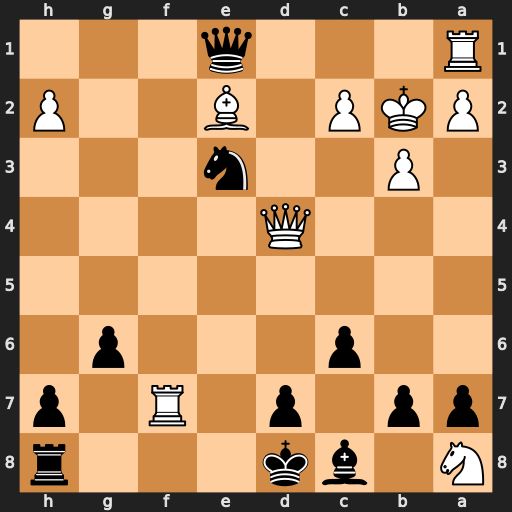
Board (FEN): N1bk3r/pp1p1R1p/2p3p1/8/3Q4/1P2n3/PKP1B2P/R3q3
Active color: b
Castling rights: -
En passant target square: -
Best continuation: Qxa1+ Kxa1 Nxc2+ Kb2 Nxd4